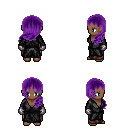
a pixel art fantasy rpg character, female body template, human, dark skin, gray robe, robe skirt, purple left-swept hairstyle, metal gloves, four views (front, back, left, right), 2x2 character sprite sheet, small pixel art, hard edges, no anti-aliasing